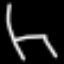
Label: chair